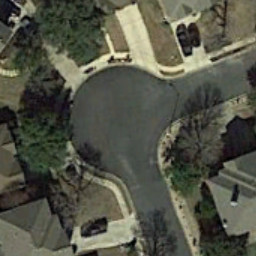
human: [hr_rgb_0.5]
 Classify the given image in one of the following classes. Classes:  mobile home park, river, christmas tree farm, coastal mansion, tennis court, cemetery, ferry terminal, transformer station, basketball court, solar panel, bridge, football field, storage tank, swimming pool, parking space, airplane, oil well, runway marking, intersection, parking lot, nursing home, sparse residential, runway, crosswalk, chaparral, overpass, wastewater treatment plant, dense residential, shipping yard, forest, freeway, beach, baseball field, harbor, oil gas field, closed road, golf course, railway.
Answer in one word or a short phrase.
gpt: closed road